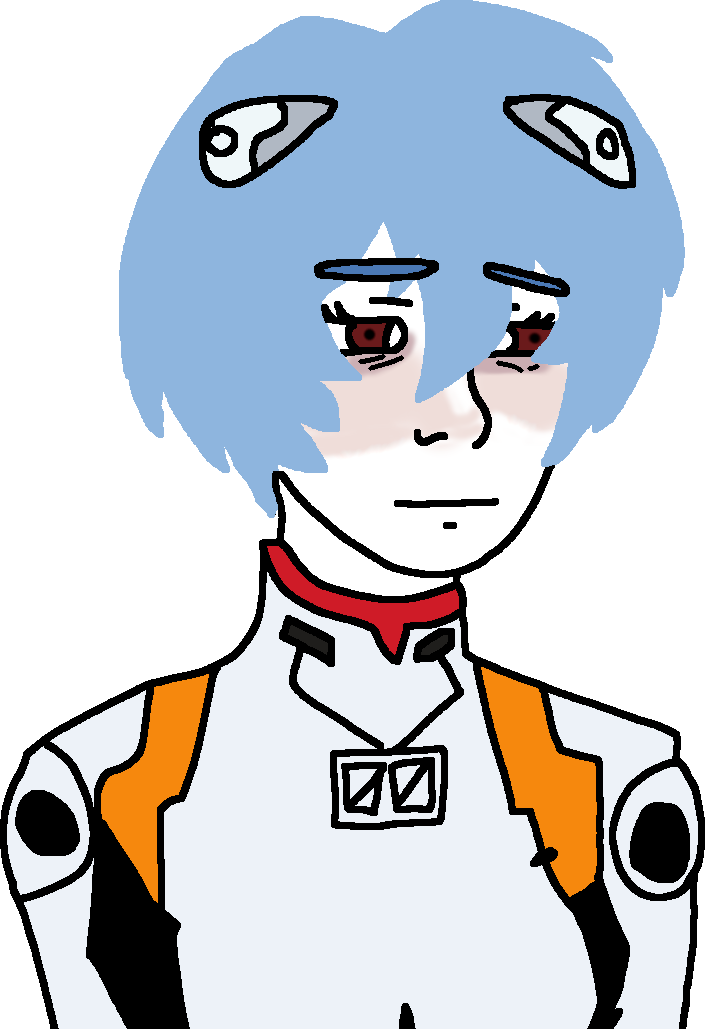
Label: 5_Twinkjak